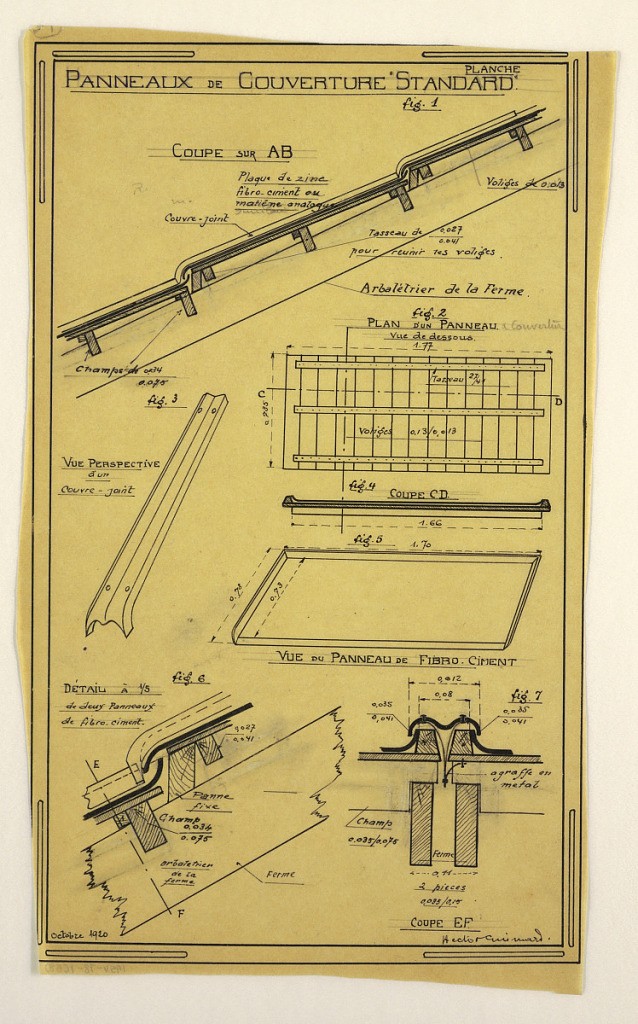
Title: Design for a Mass-Operational House Designed by Hector Guimard, Roof Covering Construction
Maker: Hector Guimard, French, 1867–1942
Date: October 1920
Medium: Pen and black ink, graphite on tracing paper
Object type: Drawing
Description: Design for a mass-operational house by Guimard, detailing the roof covering.